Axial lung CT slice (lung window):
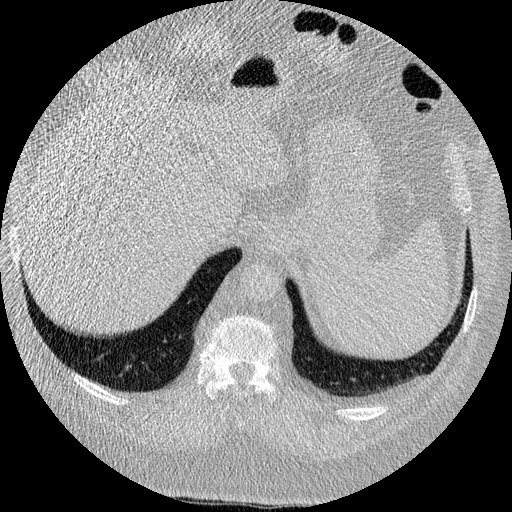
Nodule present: no